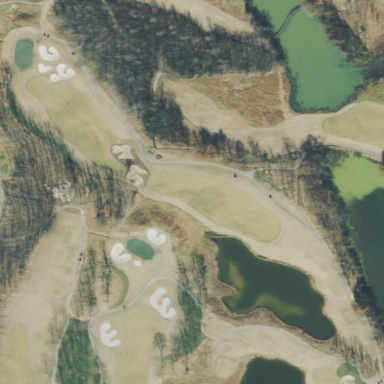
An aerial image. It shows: Rough area on grassy golf course.